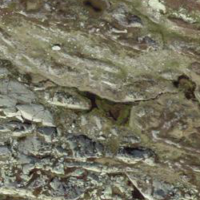
EUNIS habitat code: 26
Species observed at this site:
Rumex alpinus